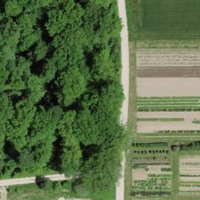
EUNIS habitat code: 25
Species observed at this site:
Prunus padus
Fagopyrum esculentum